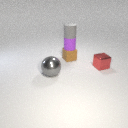
small brown rubber cube below small purple rubber cylinder